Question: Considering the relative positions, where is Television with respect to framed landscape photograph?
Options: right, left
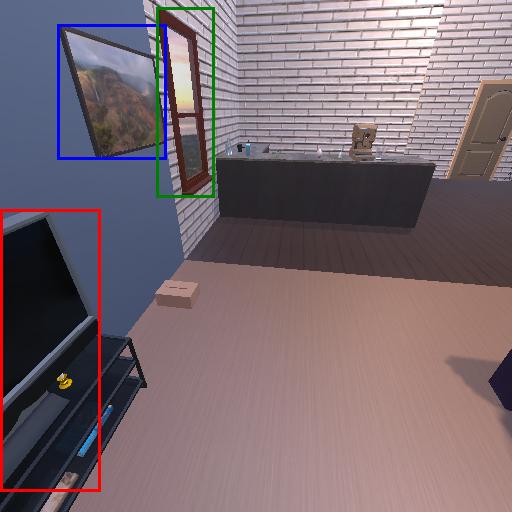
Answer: right